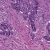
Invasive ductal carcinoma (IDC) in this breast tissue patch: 1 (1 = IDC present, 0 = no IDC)